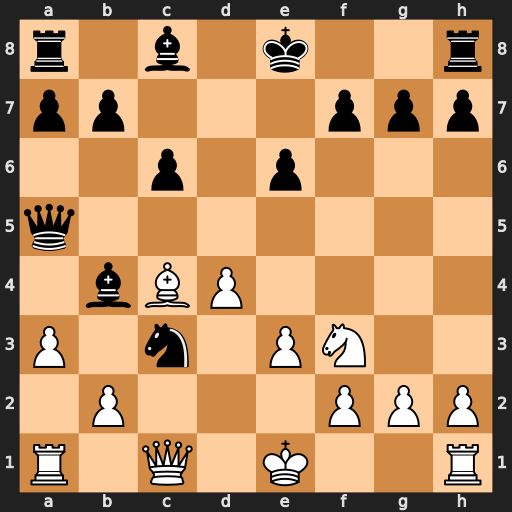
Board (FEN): r1b1k2r/pp3ppp/2p1p3/q7/1bBP4/P1n1PN2/1P3PPP/R1Q1K2R
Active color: w
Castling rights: KQkq
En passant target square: -
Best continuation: axb4 Qxb4 Qxc3 Qxc3+ bxc3